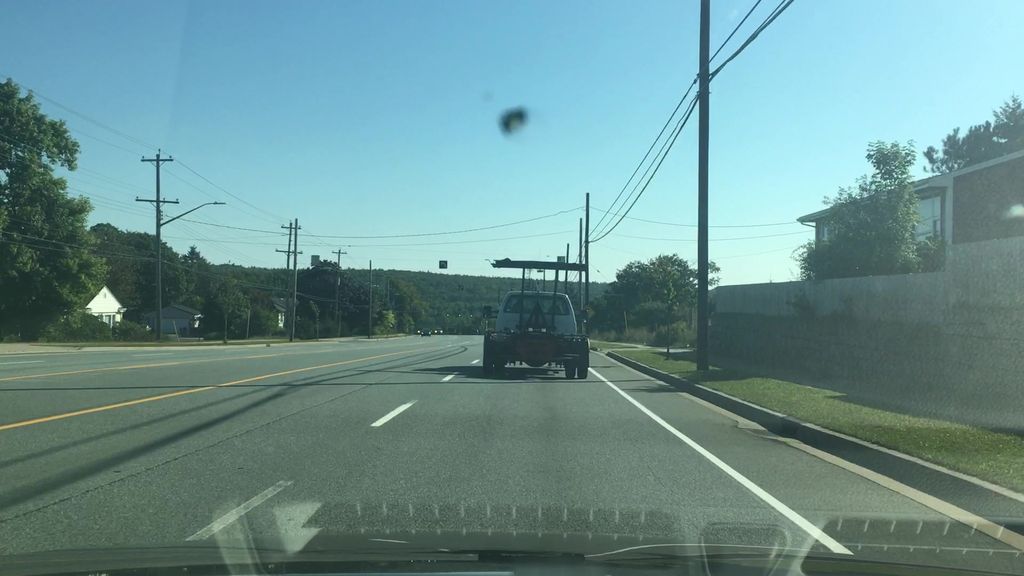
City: halifax